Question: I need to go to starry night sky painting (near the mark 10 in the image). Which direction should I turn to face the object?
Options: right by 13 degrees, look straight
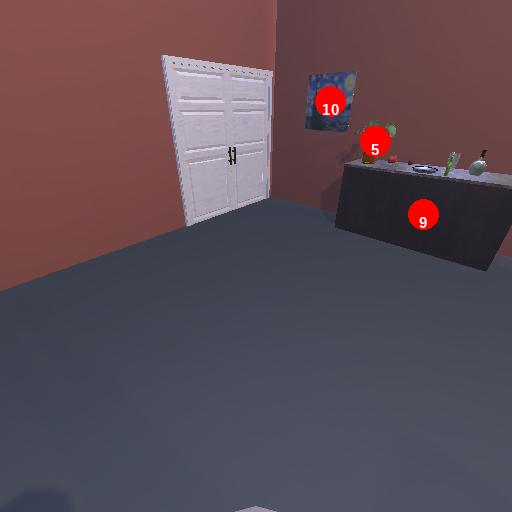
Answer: right by 13 degrees